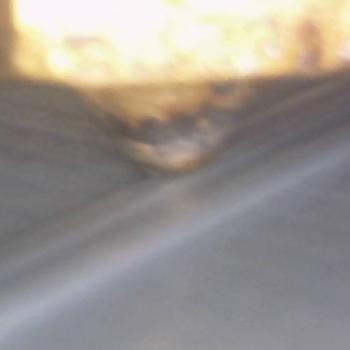
Flow rate: 141%